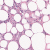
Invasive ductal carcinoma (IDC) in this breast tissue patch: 0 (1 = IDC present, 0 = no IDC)